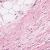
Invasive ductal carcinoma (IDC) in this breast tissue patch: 0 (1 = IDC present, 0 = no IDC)